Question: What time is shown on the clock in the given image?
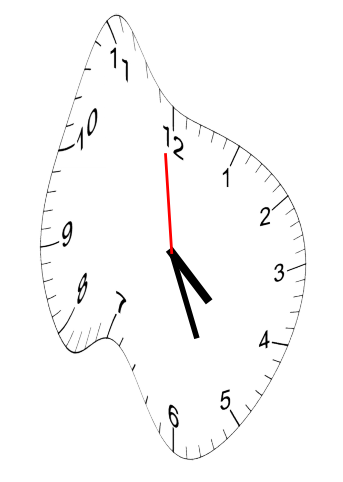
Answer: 04:25:59